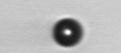
Label: bead